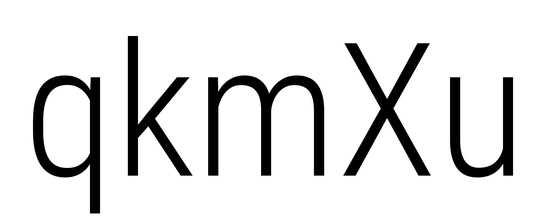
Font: Roboto_Condensed_Light